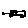
Label: car